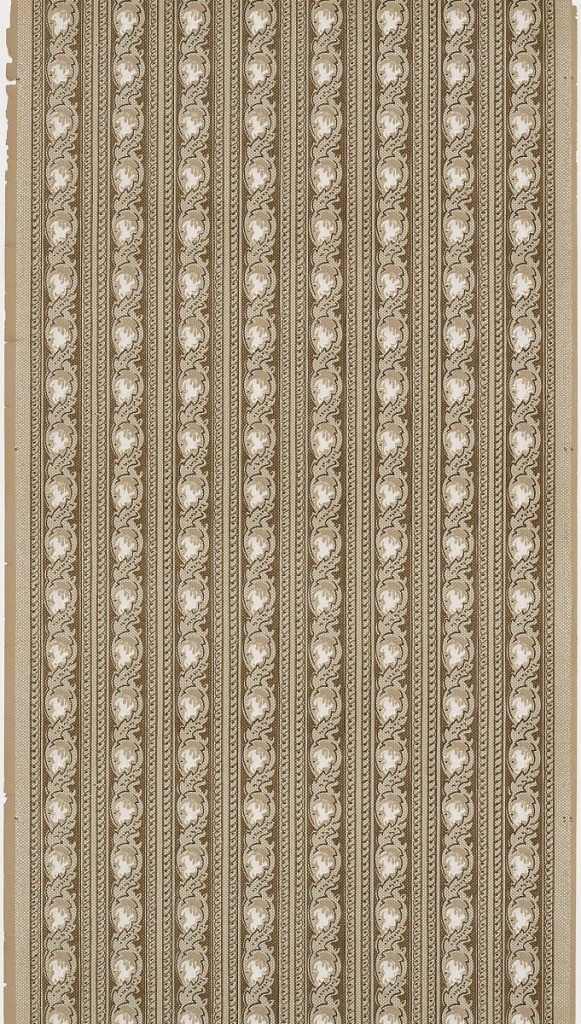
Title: Border
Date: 1905–1915
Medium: Machine-printed paper
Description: Leaf and bead twist narrow borders. Printed eight across.